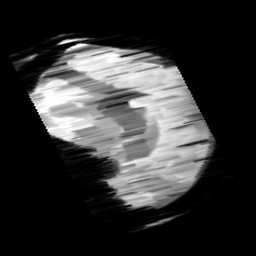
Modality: minIP
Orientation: sagittal
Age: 12
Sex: male
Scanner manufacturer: siemens
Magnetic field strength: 3 T
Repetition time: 0.027 s
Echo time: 0.02 s